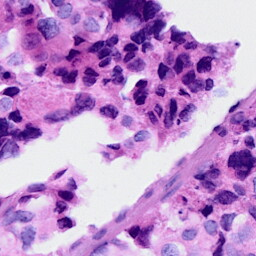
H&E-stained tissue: Breast